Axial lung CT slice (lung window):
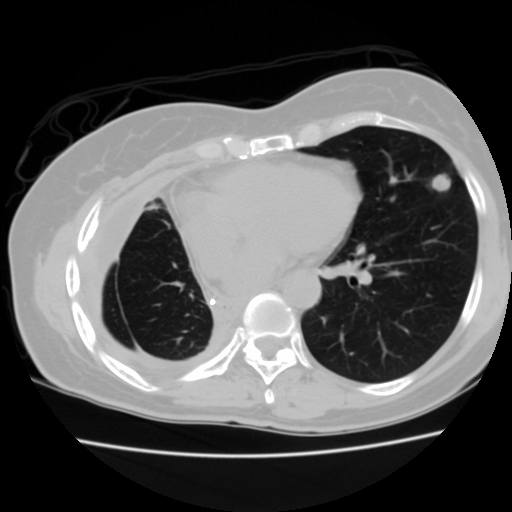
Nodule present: yes
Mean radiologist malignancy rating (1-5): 4